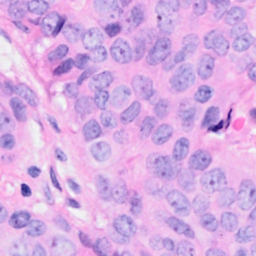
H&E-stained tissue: Breast